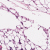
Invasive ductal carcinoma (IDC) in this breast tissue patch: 0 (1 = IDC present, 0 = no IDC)